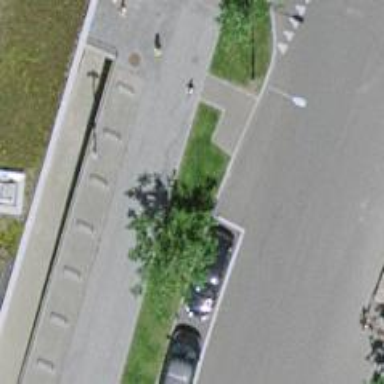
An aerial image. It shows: Footway with sidewalks on both sides.